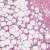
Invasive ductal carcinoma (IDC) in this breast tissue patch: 0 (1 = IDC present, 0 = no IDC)